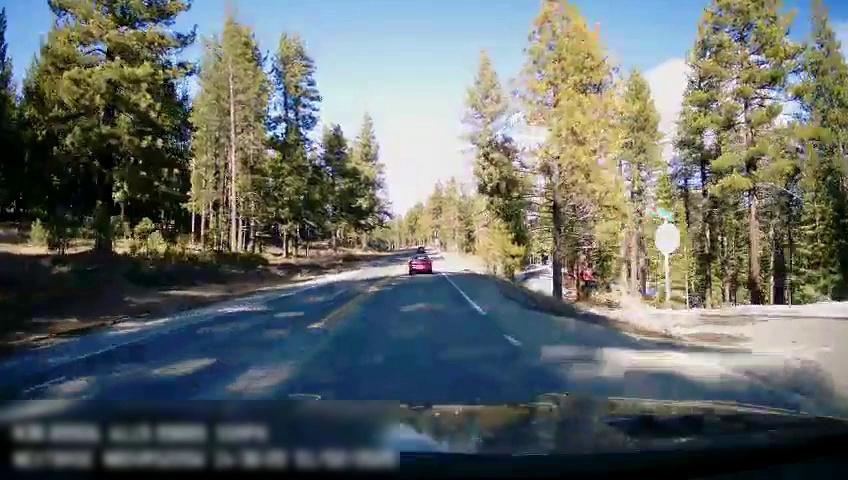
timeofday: Day
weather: Sunny
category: Drivable Space
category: Vehicles | Car
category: Lanes | Opposite Lane
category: Lanes | Current Lane
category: Lanes | Current Lane
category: Traffic | Signs